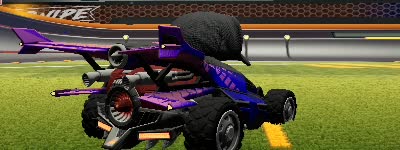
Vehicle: aftershock